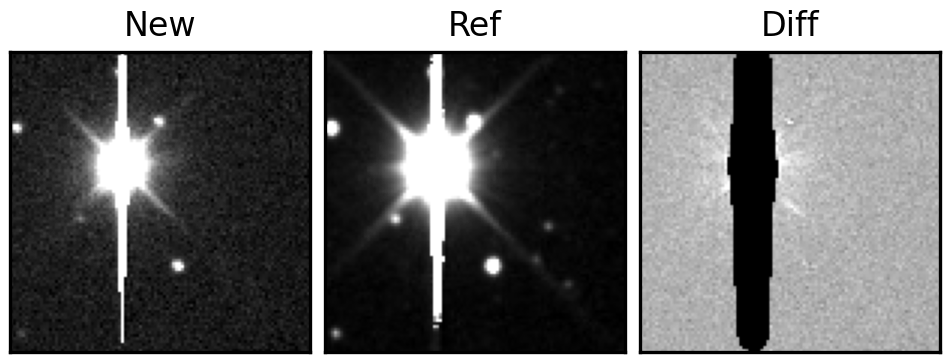
Label: bogus